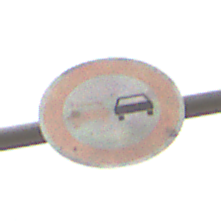
Verkehrszeichen: Ueberholverbot
Umgebung: Outdoor, Nature
Tageszeit: MorningAfternoon
Wetter: Overcast
Licht: Natural
Jahreszeit: NotSpecified
Kontrast: LowContrast